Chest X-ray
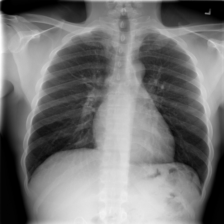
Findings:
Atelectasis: negative
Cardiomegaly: negative
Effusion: negative
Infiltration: negative
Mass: negative
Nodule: negative
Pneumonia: negative
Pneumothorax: negative
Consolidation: negative
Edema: negative
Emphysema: negative
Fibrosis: negative
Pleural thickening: negative
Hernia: negative